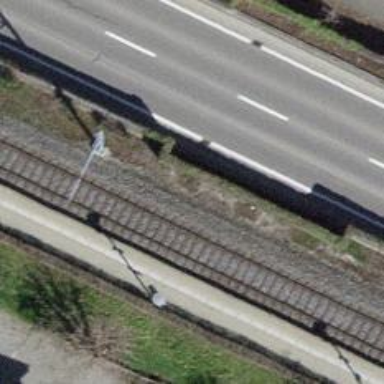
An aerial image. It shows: Public transport stop position along the railway.